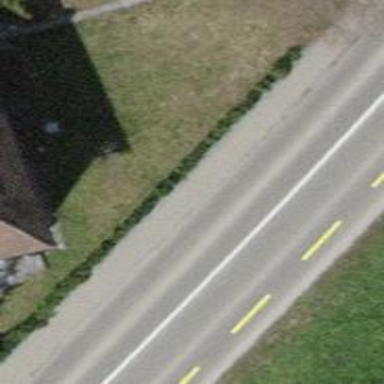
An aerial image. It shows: Asphalt path.